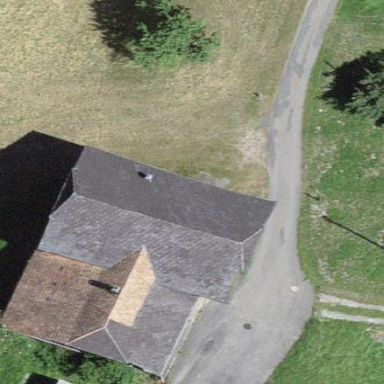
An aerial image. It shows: Farm building.